Question:
How to create this type of layout , i don't know it is possible or not create overlap tool-bar by image view like this above image.
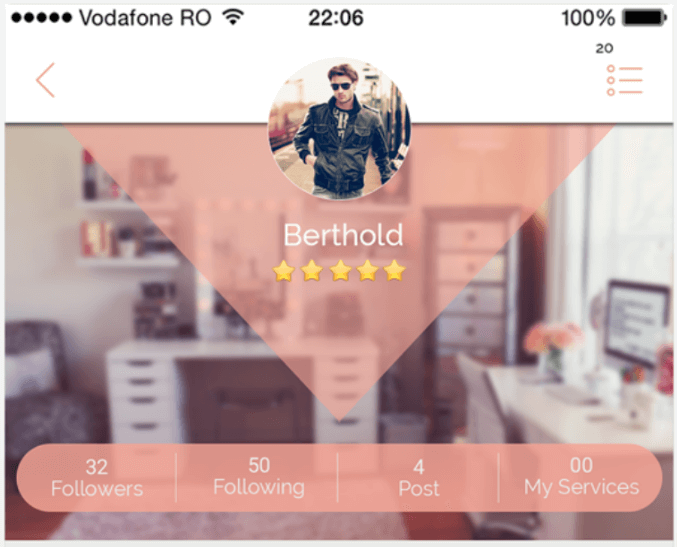
Answer: '''
<?xml version="1.0" encoding="utf-8"?>
<RelativeLayout
xmlns:android="http://schemas.android.com/apk/res/android"
xmlns:app="http://schemas.android.com/apk/res-auto"
android:id="@+id/activity_main"
android:layout_width="match_parent"
android:layout_height="match_parent"
android:background="@android:color/white">
<RelativeLayout
android:id="@+id/header"
android:layout_width="match_parent"
android:layout_height="?actionBarSize"
android:paddingLeft="10dp"
android:paddingRight="10dp"
android:background="@drawable/header_bg"
android:layout_gravity="top">
<ImageButton
android:id="@+id/btnBack"
android:layout_width="wrap_content"
android:layout_height="wrap_content"
android:tint="@color/colorPrimary"
android:layout_alignParentLeft="true"
android:layout_centerVertical="true"
android:src="@drawable/back_icon"
android:background="?attr/selectableItemBackgroundBorderless"/>
<ImageButton
android:id="@+id/btnNevMenu"
android:layout_width="40dp"
android:layout_height="40dp"
android:layout_alignParentRight="true"
android:layout_centerVertical="true"
android:src="@drawable/ic_nev_menu"
android:scaleType="fitXY"
android:background="?attr/selectableItemBackgroundBorderless"/>
</RelativeLayout>
<FrameLayout
android:id="@+id/container"
android:layout_width="match_parent"
android:layout_height="match_parent"
android:layout_marginTop="-2dp"
android:layout_below="@+id/header"/>
<com.github.siyamed.shapeimageview.CircularImageView
android:id="@+id/iv_Profile"
android:layout_width="75dp"
android:layout_height="75dp"
app:siBorderWidth="1dp"
app:siBorderColor="@color/colorPrimary"
android:layout_marginTop="15dp"
android:layout_centerHorizontal="true"
android:layout_gravity="top|center"
android:src="@drawable/photo"/>
</RelativeLayout>
// and this frameLayout inside fragment or activity where you want.
<FrameLayout
android:layout_width="match_parent"
android:layout_height="@dimen/_220sdp"
android:layout_marginBottom="50dp"
android:layout_gravity="top"
app:layout_collapseMode="parallax">
<ImageView
android:layout_width="match_parent"
android:layout_height="match_parent"
android:src="@drawable/photo"
android:scaleType="centerCrop"/>
<ImageView
android:layout_width="match_parent"
android:layout_height="@dimen/_150sdp"
android:layout_marginLeft="@dimen/_16sdp"
android:layout_marginRight="@dimen/_16sdp"
android:src="@drawable/ic_triangle"
android:scaleType="fitXY"/>
<LinearLayout
android:layout_width="match_parent"
android:layout_height="?actionBarSize"
android:layout_gravity="bottom"
android:layout_margin="16dp"
android:background="@drawable/transprent_primary_rounded"
android:weightSum="4">
<LinearLayout
android:layout_width="wrap_content"
android:layout_height="match_parent"
android:orientation="vertical"
android:layout_weight="1"
android:gravity="center">
<com.cv.TextviewRegular
android:layout_width="wrap_content"
android:layout_height="wrap_content"
style="@style/TextAppearance.AppCompat.Inverse"
android:text="32"/>
<com.cv.TextviewRegular
android:layout_width="wrap_content"
android:layout_height="wrap_content"
style="@style/TextAppearance.AppCompat.Inverse"
android:text="Followers"/>
</LinearLayout>
<View
android:layout_width="1dp"
android:layout_height="30dp"
android:layout_gravity="center"
android:background="@color/white"/>
<LinearLayout
android:layout_width="wrap_content"
android:layout_height="match_parent"
android:orientation="vertical"
android:layout_weight="1"
android:gravity="center">
<com.cv.TextviewRegular
android:layout_width="wrap_content"
android:layout_height="wrap_content"
style="@style/TextAppearance.AppCompat.Inverse"
android:text="50"/>
<com.cv.TextviewRegular
android:layout_width="wrap_content"
android:layout_height="wrap_content"
style="@style/TextAppearance.AppCompat.Inverse"
android:text="Following"/>
</LinearLayout>
<View
android:layout_width="1dp"
android:layout_height="30dp"
android:layout_gravity="center"
android:background="@color/white"/>
<LinearLayout
android:layout_width="wrap_content"
android:layout_height="match_parent"
android:orientation="vertical"
android:layout_weight="1"
android:gravity="center">
<com.cv.TextviewRegular
android:layout_width="wrap_content"
android:layout_height="wrap_content"
style="@style/TextAppearance.AppCompat.Inverse"
android:text="85"/>
<com.cv.TextviewRegular
android:layout_width="wrap_content"
android:layout_height="wrap_content"
style="@style/TextAppearance.AppCompat.Inverse"
android:text="Post"/>
</LinearLayout>
<View
android:layout_width="1dp"
android:layout_height="30dp"
android:layout_gravity="center"
android:background="@color/white"/>
<LinearLayout
android:layout_width="wrap_content"
android:layout_height="match_parent"
android:orientation="vertical"
android:layout_weight="1"
android:gravity="center">
<com.cv.TextviewRegular
android:layout_width="wrap_content"
android:layout_height="wrap_content"
style="@style/TextAppearance.AppCompat.Inverse"
android:text="02"/>
<com.cv.TextviewRegular
android:layout_width="wrap_content"
android:layout_height="wrap_content"
style="@style/TextAppearance.AppCompat.Inverse"
android:text="My Service"/>
</LinearLayout>
</LinearLayout>
</FrameLayout>
'''